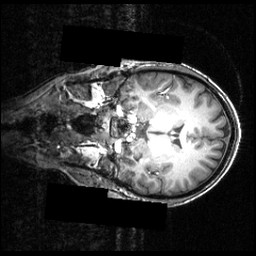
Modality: T1w
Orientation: coronal
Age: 22
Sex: female
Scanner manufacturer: siemens
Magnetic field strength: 3.951 T
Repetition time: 1.5 s
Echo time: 0.00335 s